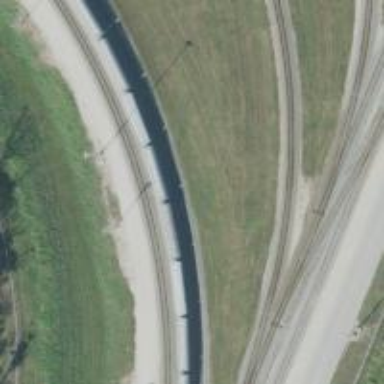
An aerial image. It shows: Railway yard.